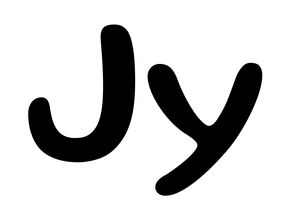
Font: Gluten_Regular